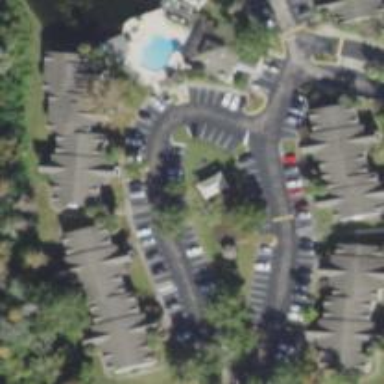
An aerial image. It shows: Parking space.